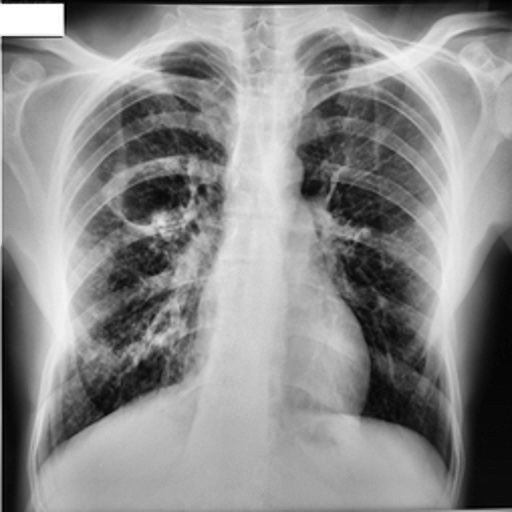
Finding: TUBERCULOSIS